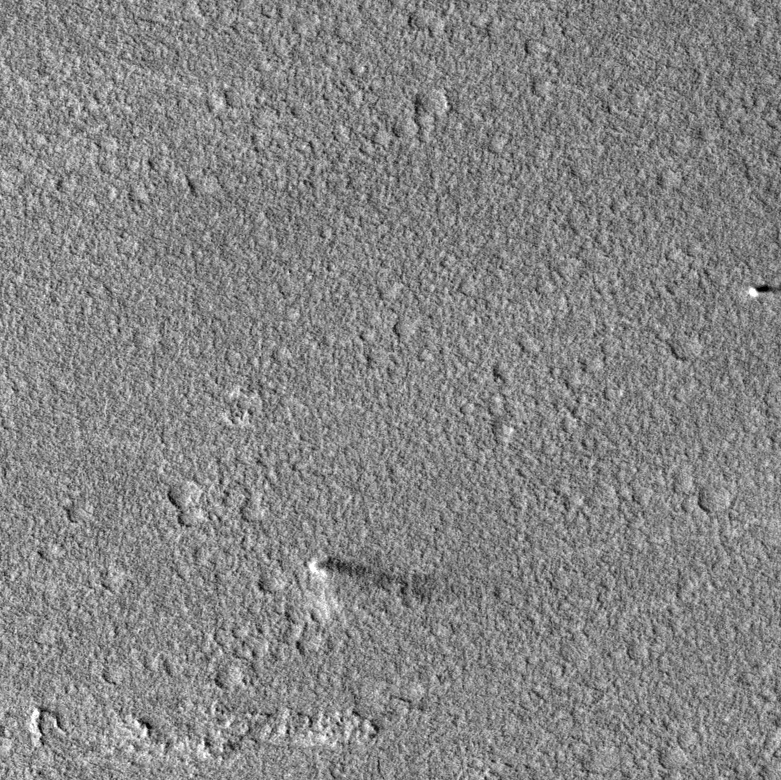
Label: dustdevil, dustdevil